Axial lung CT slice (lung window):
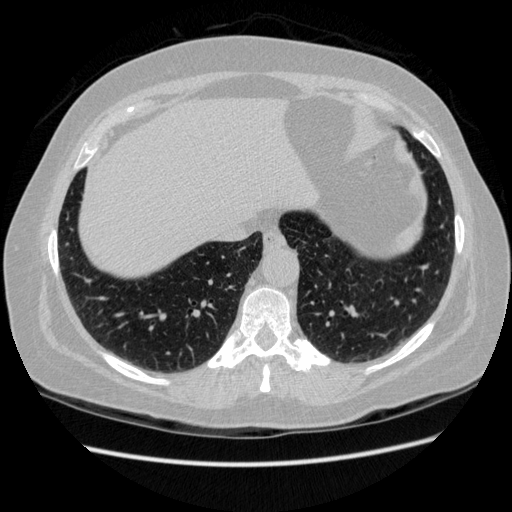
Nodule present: no